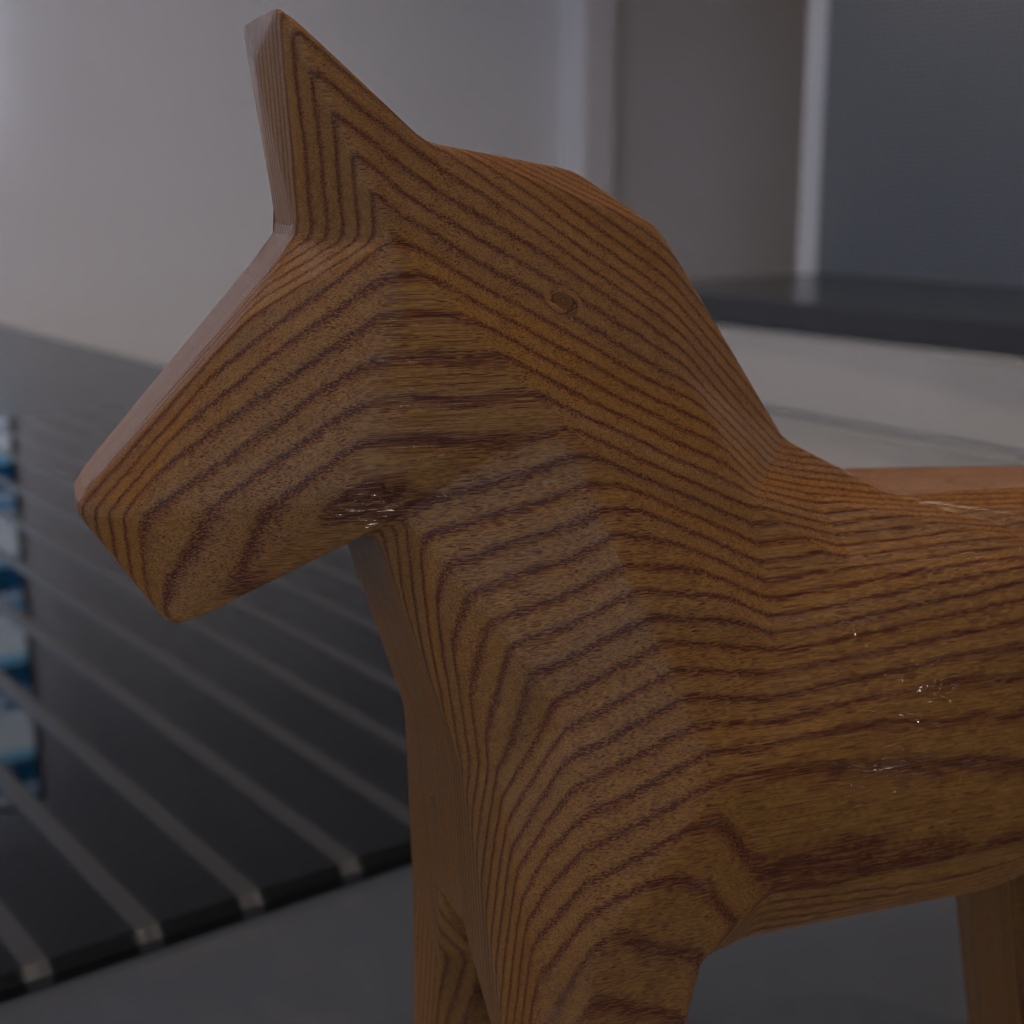
A high quality rendering of a dalahest_oak dalecarlian horse figurine made of varnished dark oak standing on a dark kitchen counter in an dark kitchen counter,medium shot from the front right side , 50 mm, f 22